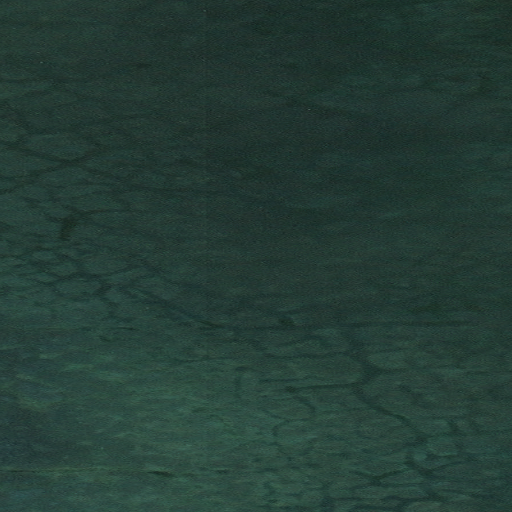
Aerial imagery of mountain in Alaska named Kuparuk Mound containing only unknown